Field crop: maize
Growth stage: 1
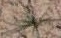
Species: salsola